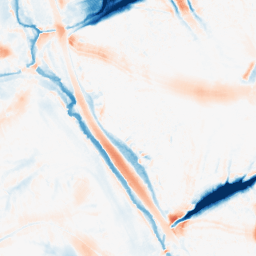
Category: morphological
Decomposition family: morphological
Decomposition parameters: operation: average
size: 20
Upsampling method: cubic_mitchell
Upsampling parameters: scale: 4
Upsampling scale: 4